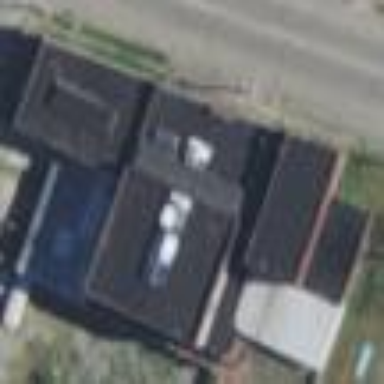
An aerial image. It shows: Building.